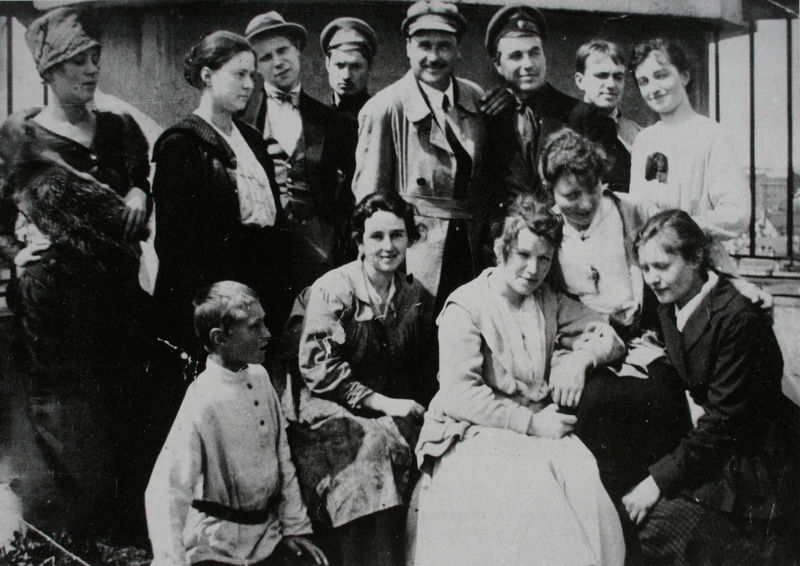
Titel: Lentulows Atelier in den Ersten Freien Staatlichen Kunstwerkstätten
Schlagwörter: gruppe, frauen, sitzen, frisuren, grau, hintergrund, hut, hüte, kleider, licht, männer, schwarz, weiss, gebäude, gürtel, haus, jung, mützen, sonne, mantel, kind, lächeln, russland, weste, foto, fotografie, jacken, stäbe